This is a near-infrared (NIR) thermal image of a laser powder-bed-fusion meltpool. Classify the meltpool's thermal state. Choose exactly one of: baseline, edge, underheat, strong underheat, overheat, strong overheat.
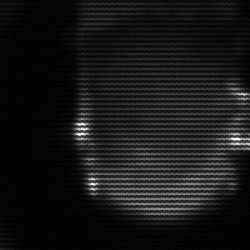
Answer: baseline